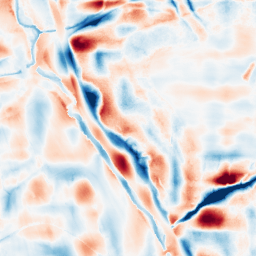
Category: wavelet
Decomposition family: wavelet_dwt
Decomposition parameters: wavelet: sym4
level: 5
Upsampling method: edge_directed
Upsampling parameters: scale: 4
Upsampling scale: 4